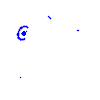
Particle: pion